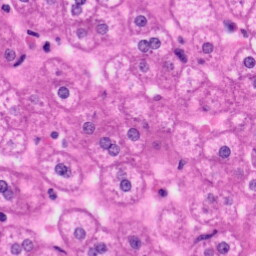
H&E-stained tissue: Liver